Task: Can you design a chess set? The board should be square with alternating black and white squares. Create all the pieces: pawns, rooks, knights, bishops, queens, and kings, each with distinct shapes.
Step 307:
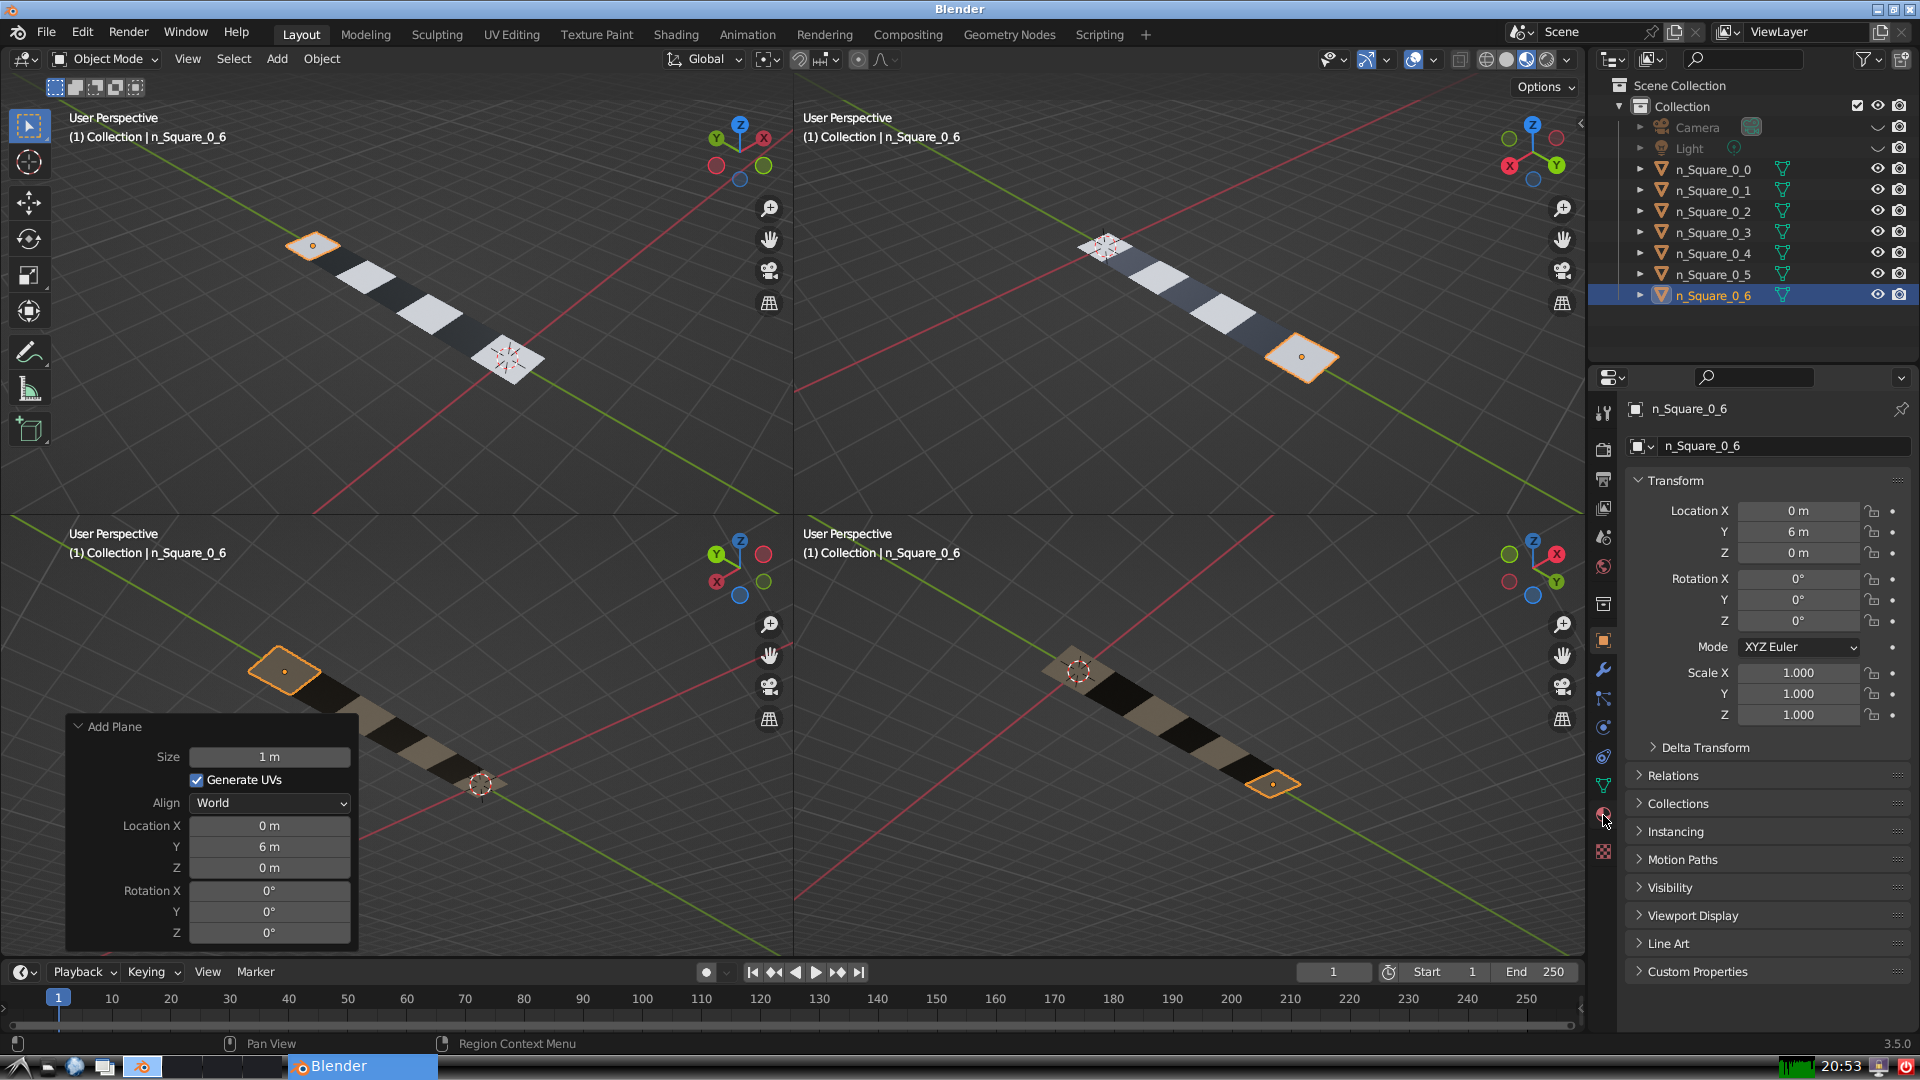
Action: click: no